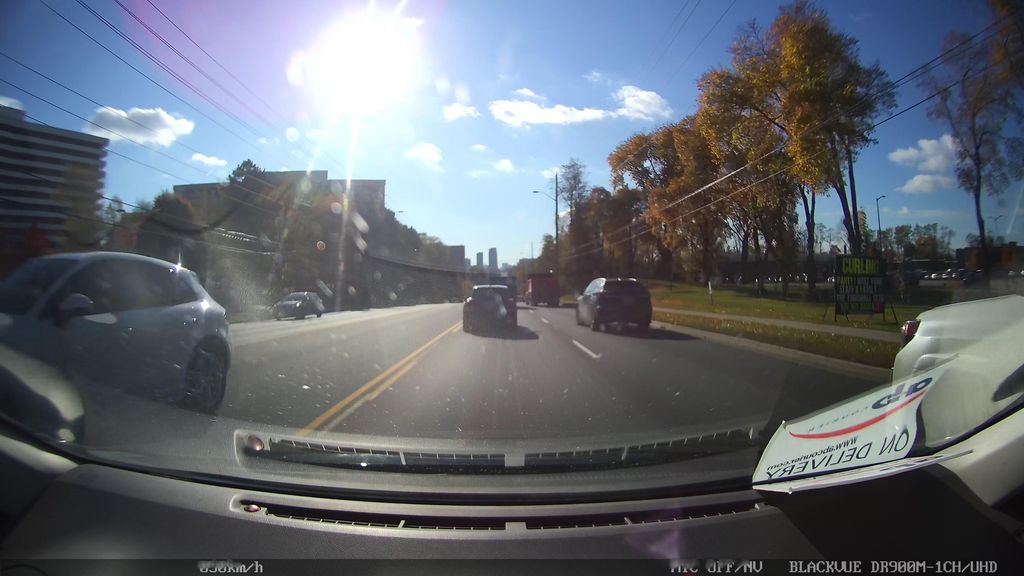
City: toronto